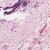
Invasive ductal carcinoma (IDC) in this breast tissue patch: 0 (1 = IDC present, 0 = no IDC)